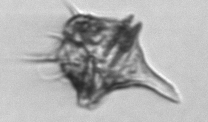
Label: Amylax